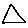
Label: triangle